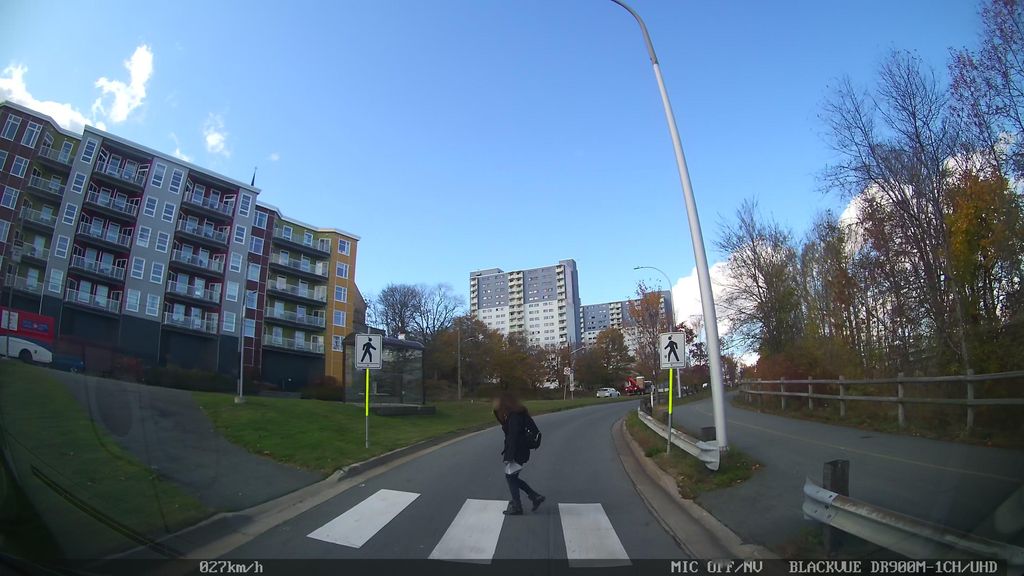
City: halifax